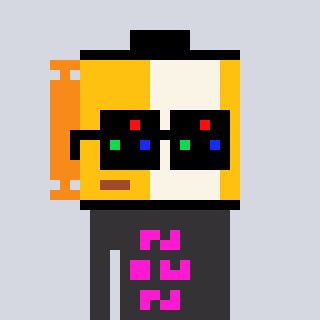
a pixel art character with square black sunglasses, a film roll-shaped head and a grayscale-colored body on a cool background